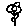
Label: flower